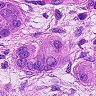
Metastatic tissue present: yes